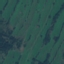
Land use / land cover: Pasture